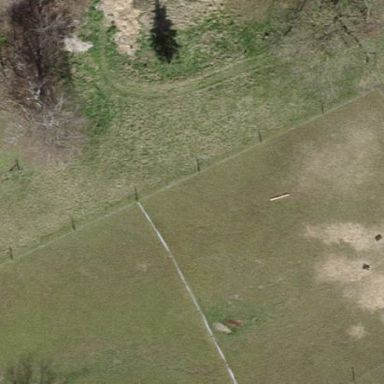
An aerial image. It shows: Fence.